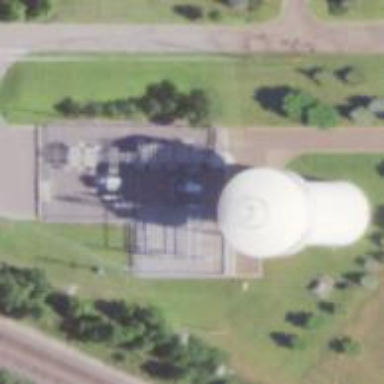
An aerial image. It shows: Power tower.